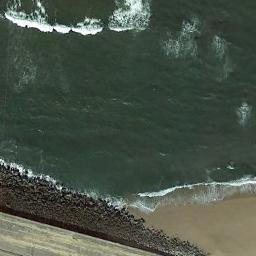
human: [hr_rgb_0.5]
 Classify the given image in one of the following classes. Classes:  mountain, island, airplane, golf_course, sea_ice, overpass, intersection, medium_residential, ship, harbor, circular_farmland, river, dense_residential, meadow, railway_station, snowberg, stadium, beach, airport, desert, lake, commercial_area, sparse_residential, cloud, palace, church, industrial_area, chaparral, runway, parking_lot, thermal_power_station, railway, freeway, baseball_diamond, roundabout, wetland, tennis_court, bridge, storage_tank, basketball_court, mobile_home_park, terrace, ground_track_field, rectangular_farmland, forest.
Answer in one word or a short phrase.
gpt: beach